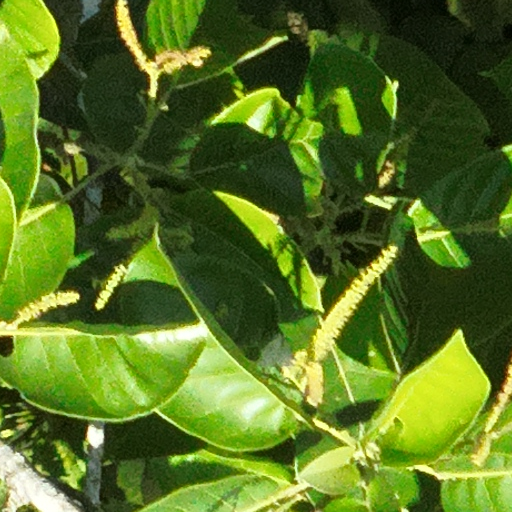
Species: Hieronyma alchorneoides
GBIF accepted scientific name: Hieronyma alchorneoides
Crown area (m\u00b2): 85.556